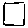
Label: square